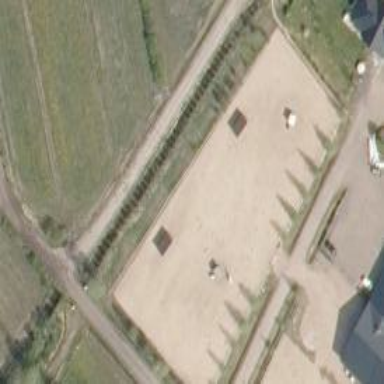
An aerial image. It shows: Fence surrounding area used for animal keeping.